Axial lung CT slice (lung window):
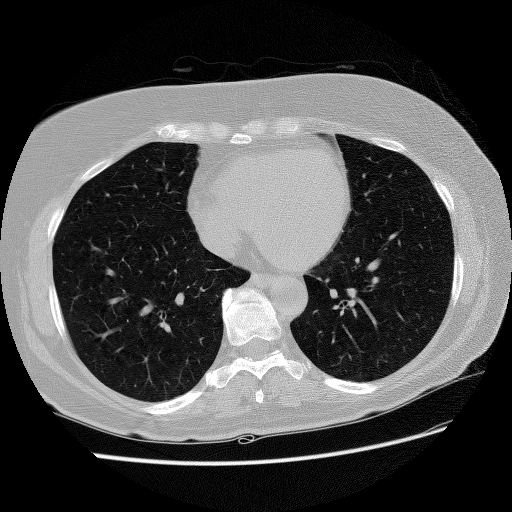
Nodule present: no